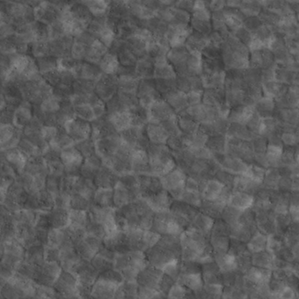
Label: non_frost